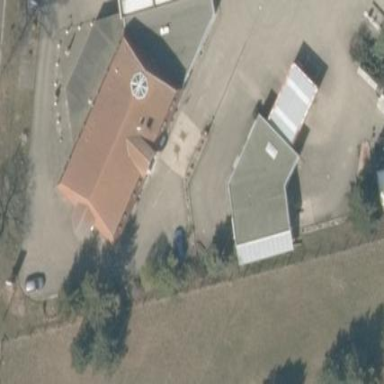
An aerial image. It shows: Part of building.